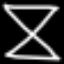
Label: hourglass